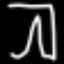
Label: pants